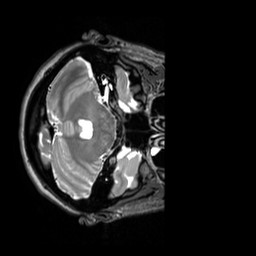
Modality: T2w
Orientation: axial
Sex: female
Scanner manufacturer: siemens
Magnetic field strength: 3 T
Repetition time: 3.2 s
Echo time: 0.409 s